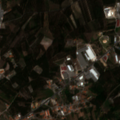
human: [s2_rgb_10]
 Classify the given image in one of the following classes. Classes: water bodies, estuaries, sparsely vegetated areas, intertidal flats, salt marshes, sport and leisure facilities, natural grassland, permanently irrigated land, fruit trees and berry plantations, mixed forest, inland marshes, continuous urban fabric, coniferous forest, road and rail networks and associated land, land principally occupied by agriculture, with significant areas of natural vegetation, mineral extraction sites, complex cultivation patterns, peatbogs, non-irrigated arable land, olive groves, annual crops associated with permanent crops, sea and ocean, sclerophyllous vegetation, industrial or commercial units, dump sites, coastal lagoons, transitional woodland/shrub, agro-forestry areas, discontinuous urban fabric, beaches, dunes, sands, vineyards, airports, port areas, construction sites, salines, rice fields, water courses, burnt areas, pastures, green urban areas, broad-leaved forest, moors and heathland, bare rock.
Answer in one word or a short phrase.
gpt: discontinuous urban fabric, industrial or commercial units, complex cultivation patterns, land principally occupied by agriculture, with significant areas of natural vegetation, broad-leaved forest, coniferous forest, transitional woodland/shrub